Interaction volume radius: 5 \u00c5
Interaction volume height: 50 \u00c5
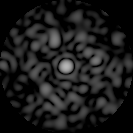
Disorder parameter: 0.8318